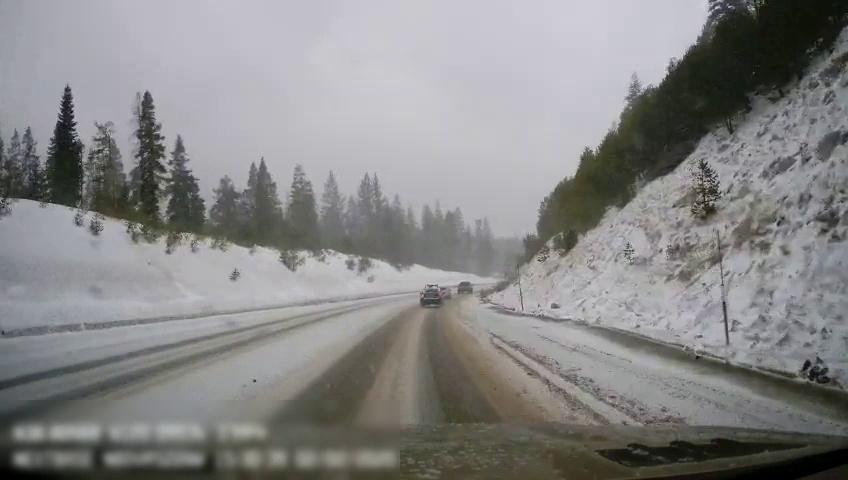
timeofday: Day
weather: Snowy
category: Drivable Space
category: Vehicles | SUV
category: Vehicles | Car
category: Vehicles | SUV